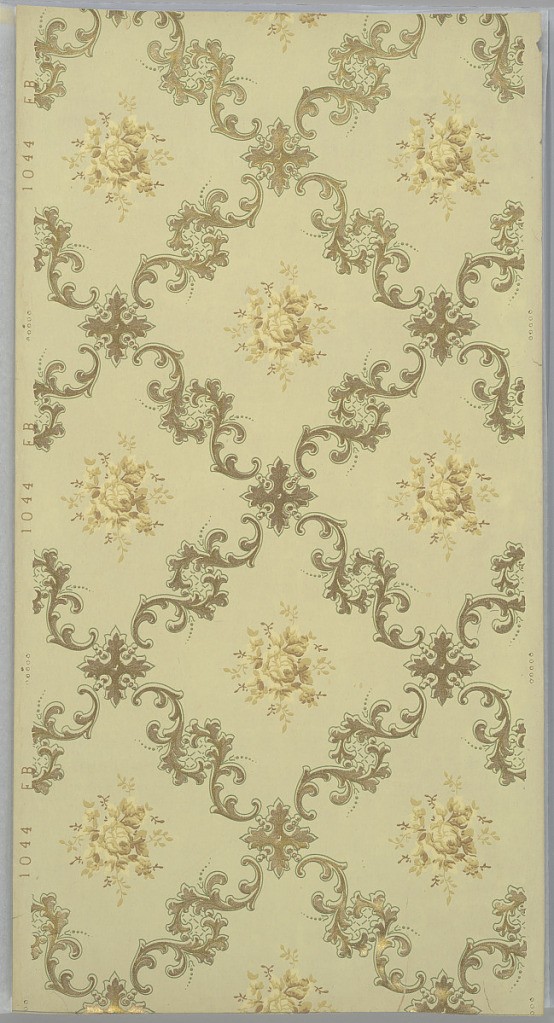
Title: Ceiling paper
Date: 1905–1915
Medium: Machine-printed paper
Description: Grid or trellis pattern composed of scrolling acanthus foliage, having a square acanthus medallion at the intersection of lines. A floral sprig fills the center of each void. Printed in yellow and metallic gold on tan ground.